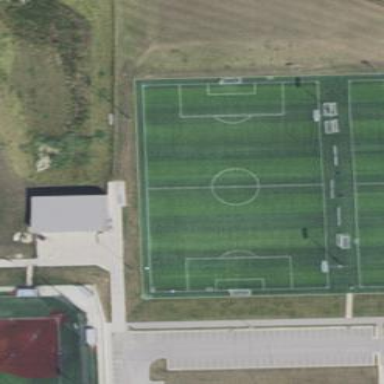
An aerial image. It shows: Soccer pitch designated for leisure and sports activities.